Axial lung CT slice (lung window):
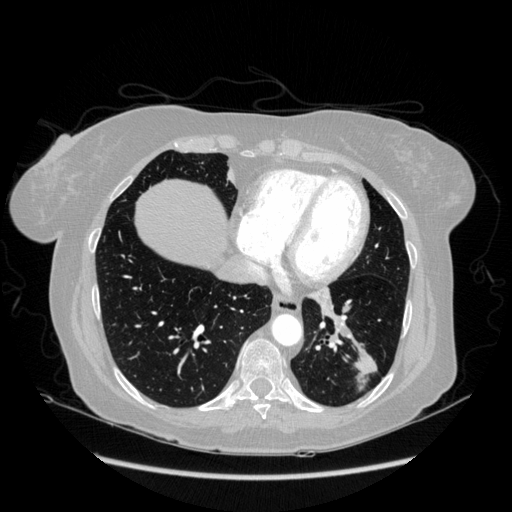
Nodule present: yes
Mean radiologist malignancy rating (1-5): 4.5